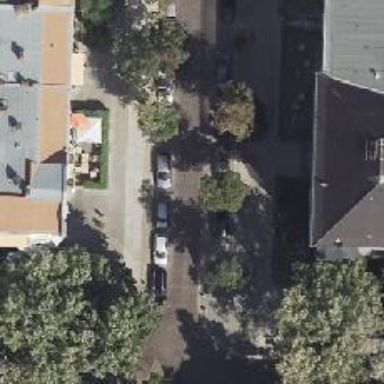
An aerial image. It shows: Residential road with sidewalks on both sides. There is parallel parking available on the street.